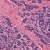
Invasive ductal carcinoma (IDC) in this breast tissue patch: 1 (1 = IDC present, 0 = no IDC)